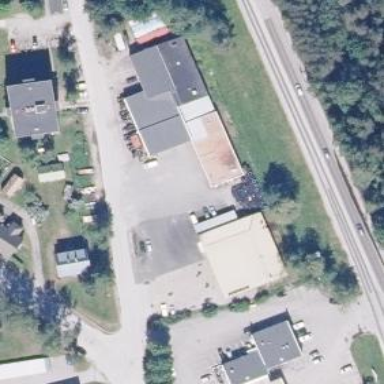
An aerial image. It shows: Commercial building.